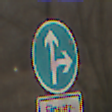
Verkehrszeichen: VorgeschriebeneFahrtrichtungGeradeausOderRechts
Zusatzzeichen unten: BesondereFahrzeugeUndTransportgueter3
Umgebung: Outdoor, Nature
Tageszeit: MorningAfternoon
Wetter: PartlyCloudy
Licht: Natural
Jahreszeit: Winter
Kontrast: MediumContrast